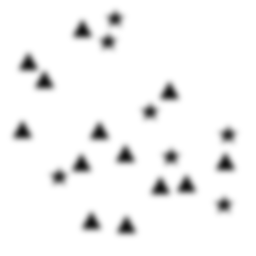
Squares: 0
Triangles: 13
Stars: 7
Total shapes: 20